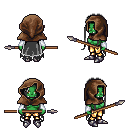
a pixel art fantasy rpg character, female body template, orc, green skin, black tattered cape, gold greaves, gray extra-long hairstyle, cloth hood, white cloth bracers, metal boots, spear, four views (front, back, left, right), 2x2 character sprite sheet, small pixel art, hard edges, no anti-aliasing